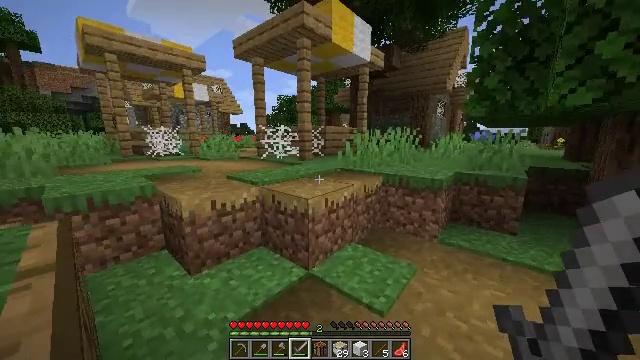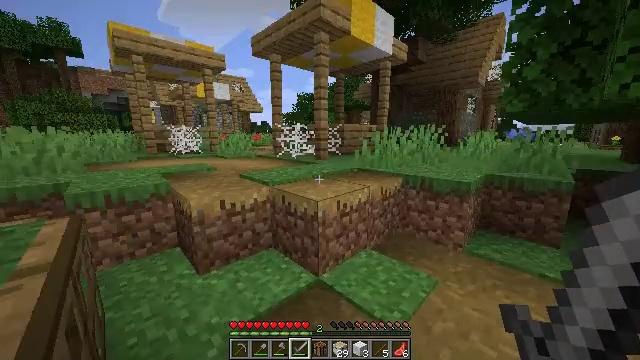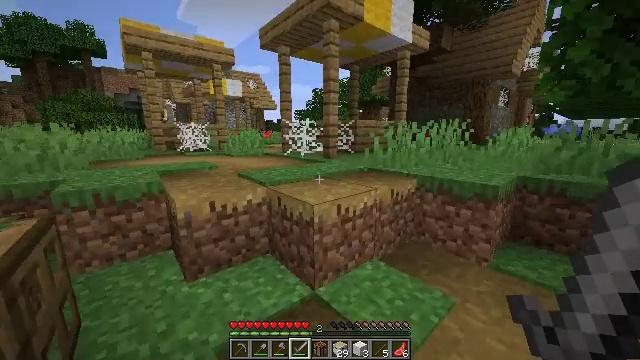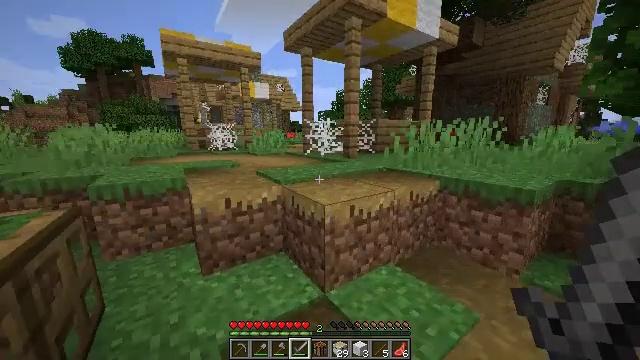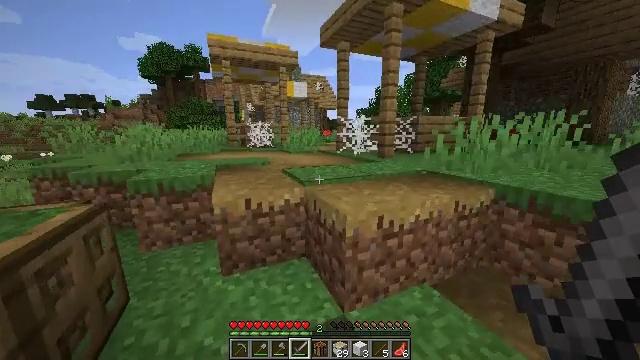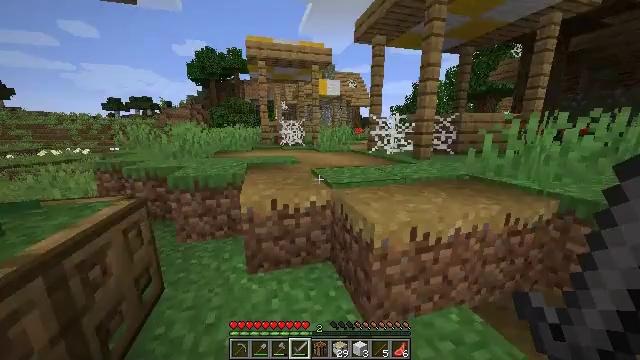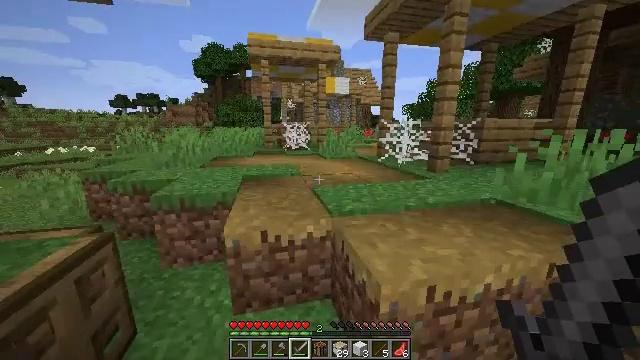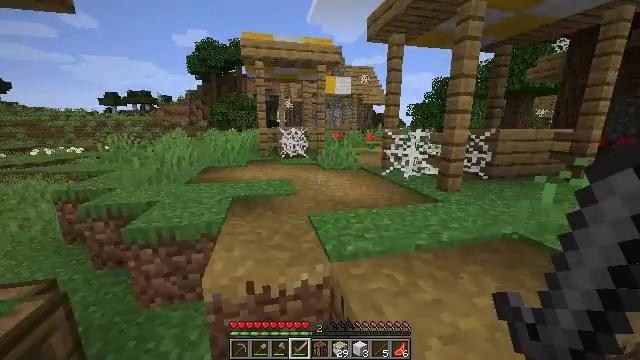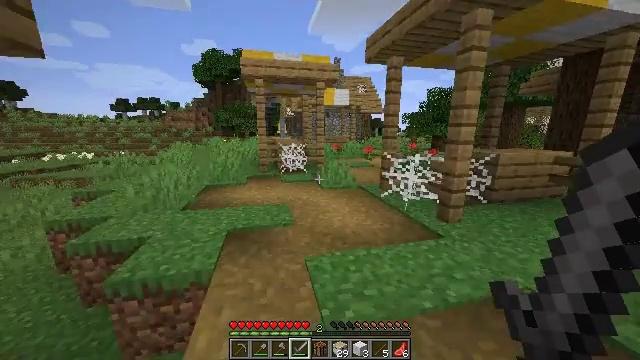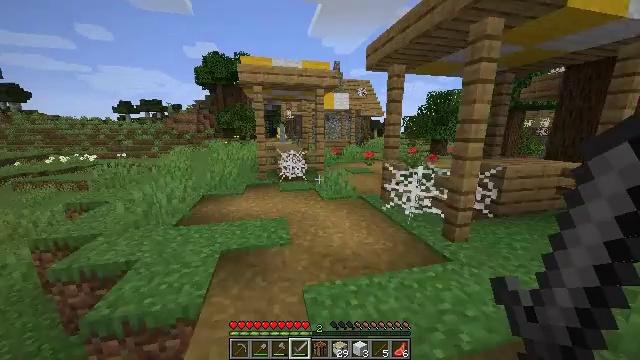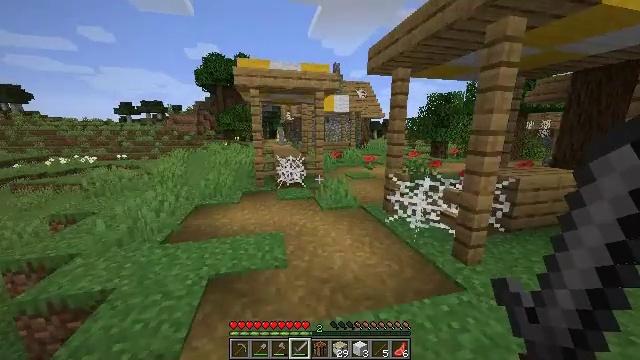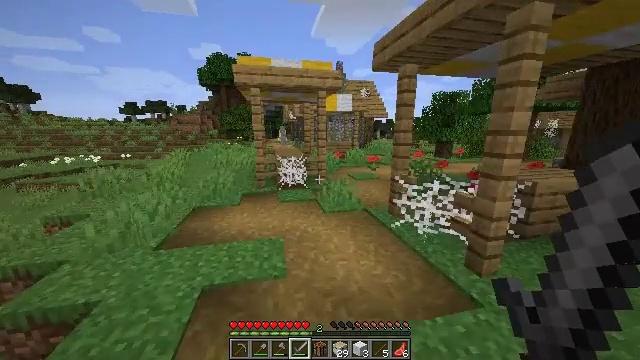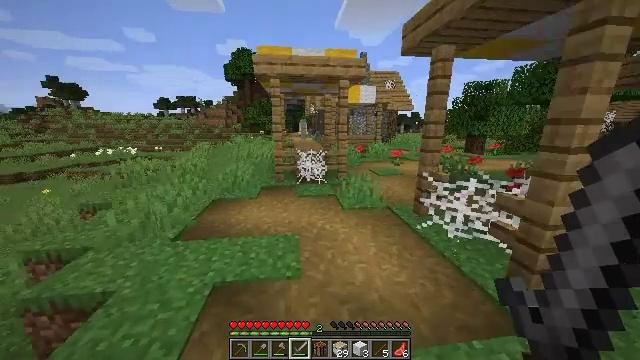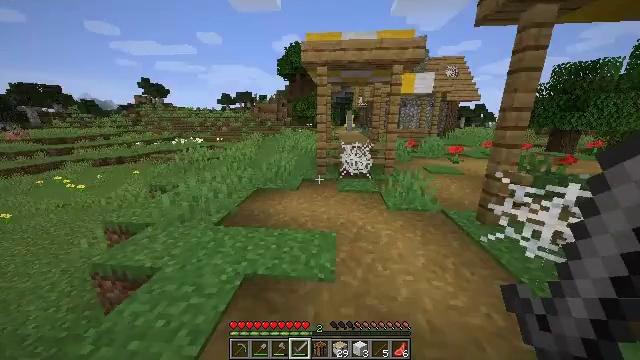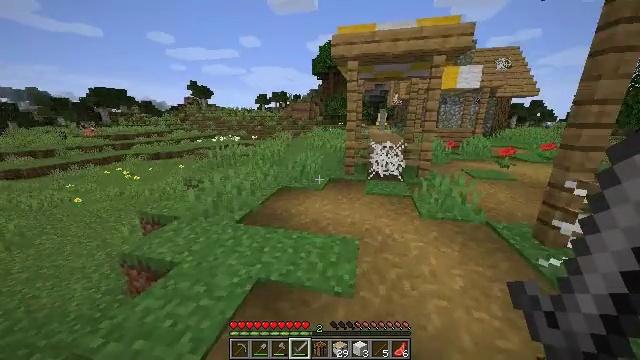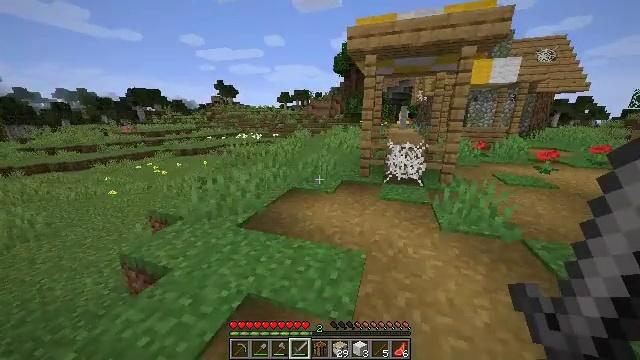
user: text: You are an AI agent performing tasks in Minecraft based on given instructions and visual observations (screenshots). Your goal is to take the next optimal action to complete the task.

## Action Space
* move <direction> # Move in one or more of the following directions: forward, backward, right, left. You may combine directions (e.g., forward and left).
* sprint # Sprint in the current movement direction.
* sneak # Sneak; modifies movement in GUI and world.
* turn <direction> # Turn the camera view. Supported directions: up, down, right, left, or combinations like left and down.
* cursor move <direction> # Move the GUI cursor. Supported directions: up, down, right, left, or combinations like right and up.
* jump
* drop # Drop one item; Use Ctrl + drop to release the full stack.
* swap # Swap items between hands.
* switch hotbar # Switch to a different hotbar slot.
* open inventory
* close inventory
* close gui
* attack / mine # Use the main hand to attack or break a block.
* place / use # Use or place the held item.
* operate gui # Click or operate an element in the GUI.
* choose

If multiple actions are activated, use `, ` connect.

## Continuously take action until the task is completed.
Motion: motion action
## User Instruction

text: Mine the chest to collect it.
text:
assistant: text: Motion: move forward and move right, sprint, turn left
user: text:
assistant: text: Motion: move forward and move right, sprint, turn left
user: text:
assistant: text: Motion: move forward, sprint, turn left
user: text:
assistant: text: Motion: move forward, sprint, turn left
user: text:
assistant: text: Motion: move forward, sprint, turn left
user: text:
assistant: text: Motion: move forward, sprint, turn left, jump
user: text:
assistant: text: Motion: move forward, sprint, jump
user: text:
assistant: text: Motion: move forward, sprint, jump
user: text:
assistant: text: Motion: move forward, sprint, jump
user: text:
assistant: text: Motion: move forward, sprint
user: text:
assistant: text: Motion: move forward, sprint
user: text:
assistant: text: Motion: move forward, sprint, turn left and down
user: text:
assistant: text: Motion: move forward, sprint, turn left and down
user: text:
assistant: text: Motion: move forward and move right, sprint, turn left
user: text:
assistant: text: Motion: move forward and move right, sprint, turn left
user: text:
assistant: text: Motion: move forward and move right, sprint
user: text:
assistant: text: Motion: move forward and move right, sprint
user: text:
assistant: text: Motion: move forward and move right, sprint, turn right
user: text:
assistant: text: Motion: move forward and move right, sprint, turn right
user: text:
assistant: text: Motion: move forward, sprint, turn right
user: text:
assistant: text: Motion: move forward, sprint, turn right
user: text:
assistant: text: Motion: move forward, sprint, turn right
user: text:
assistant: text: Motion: move forward, sprint
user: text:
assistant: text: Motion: move forward, sprint
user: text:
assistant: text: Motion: move forward and move left, sprint
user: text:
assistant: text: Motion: move forward and move left, sprint
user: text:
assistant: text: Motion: move forward and move left, sprint, turn right
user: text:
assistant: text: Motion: move forward and move left, sprint, turn right
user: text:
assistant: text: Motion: move forward and move left, sprint, turn right
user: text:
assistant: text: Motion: move forward and move left, sprint, turn right